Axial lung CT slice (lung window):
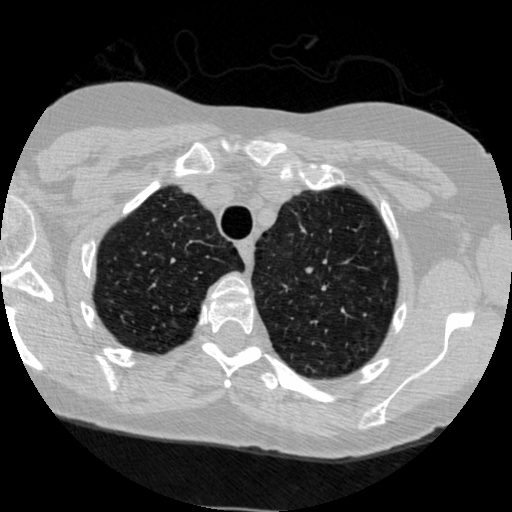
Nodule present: no